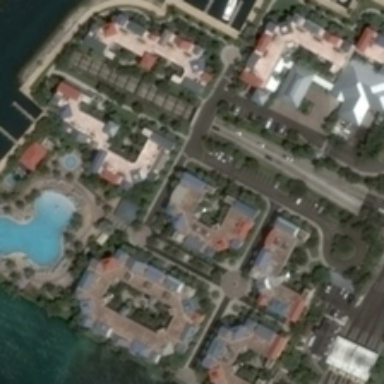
On one side of the road is a high-end residential area .